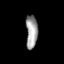
Tissue: skin
Cell type: T cells
Senescence score: 0.7968
Nuclear area (px): 388
Mean DAPI intensity: 155.642